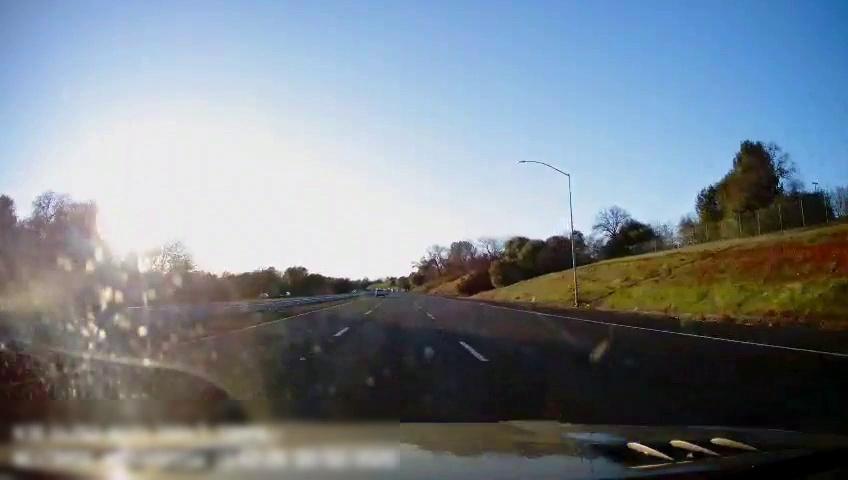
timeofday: Day
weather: Cloudy
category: Drivable Space
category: Vehicles | SUV
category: Lanes | Alternate Lane
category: Lanes | Current Lane
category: Lanes | Current Lane
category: Lanes | Alternate Lane